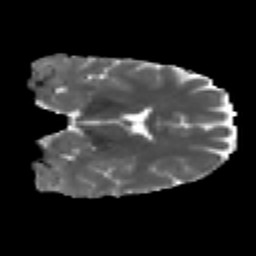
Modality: MD
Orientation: coronal
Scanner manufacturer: ge
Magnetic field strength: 3 T
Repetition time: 7.98 s
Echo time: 0.0701 s